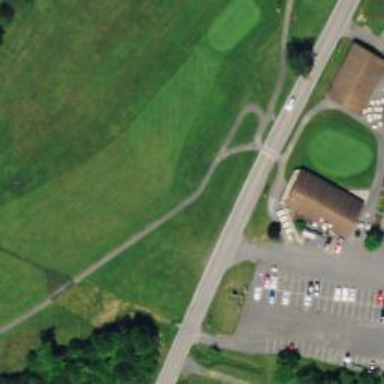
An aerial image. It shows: Path for both roads and golfers.